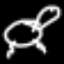
Label: frog